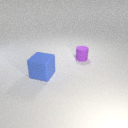
small purple rubber cylinder behind large blue rubber cube